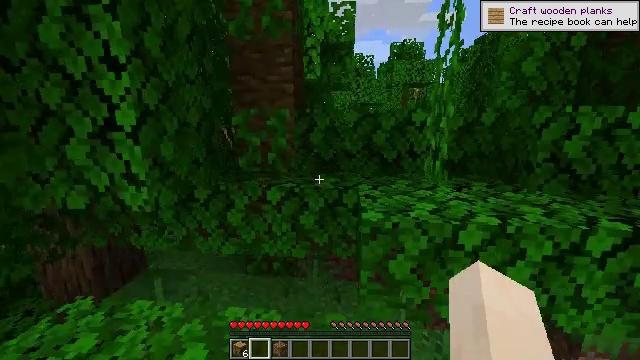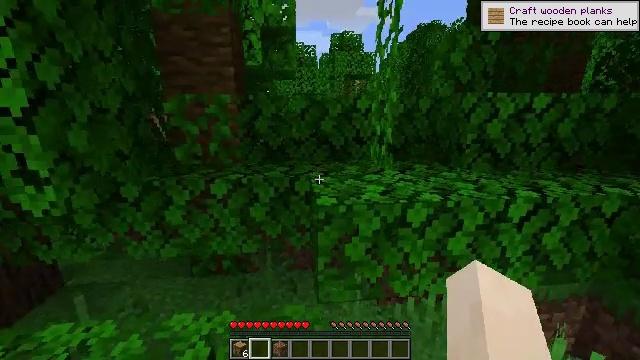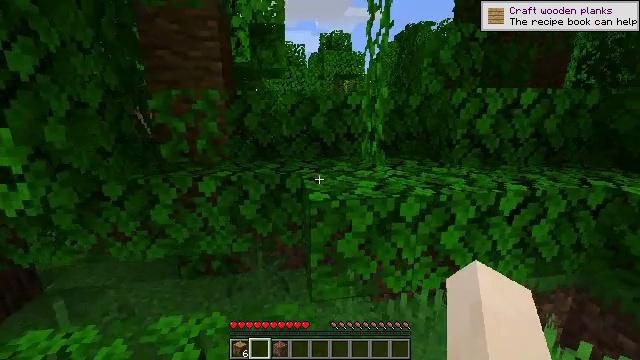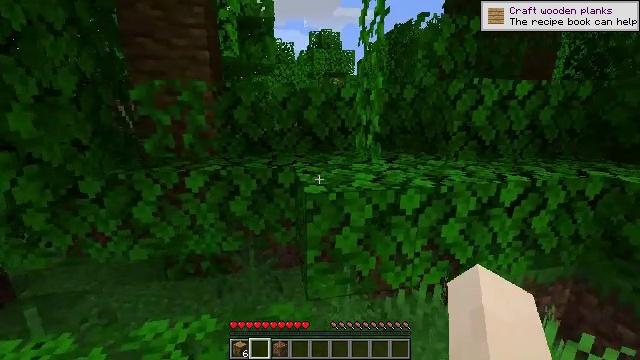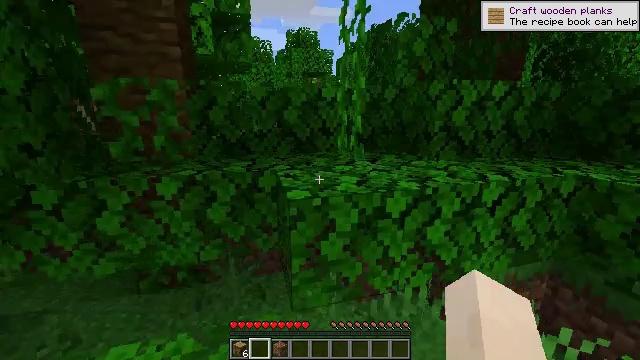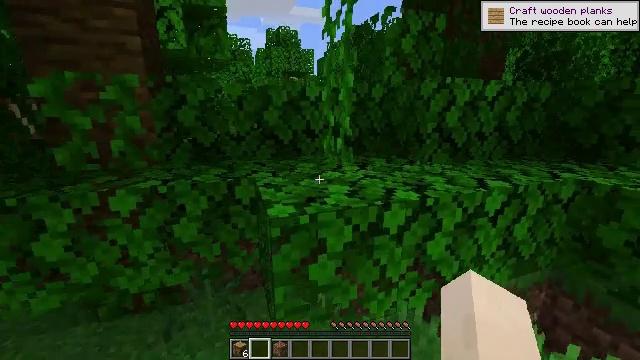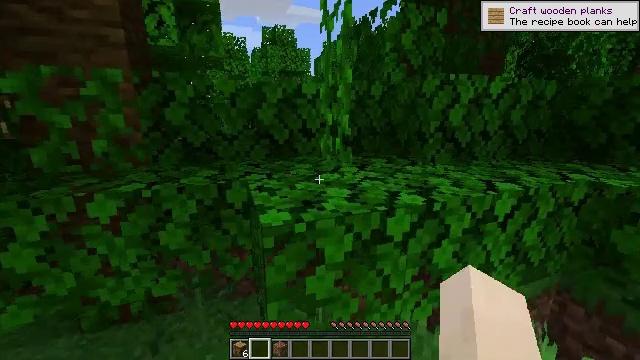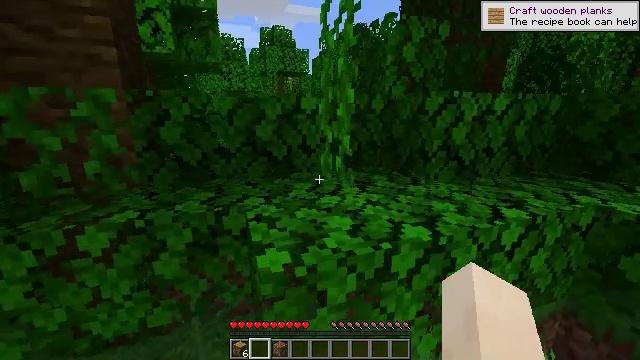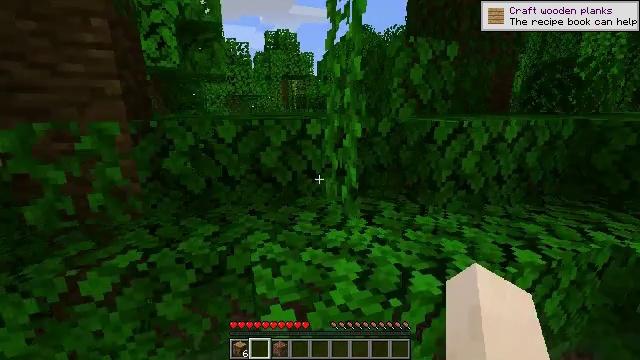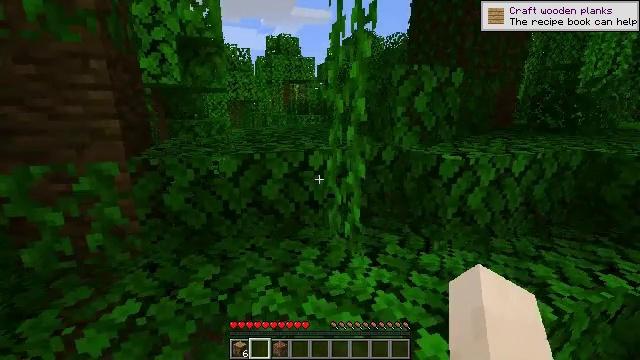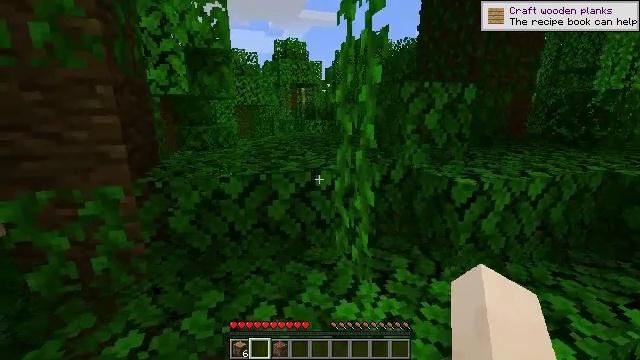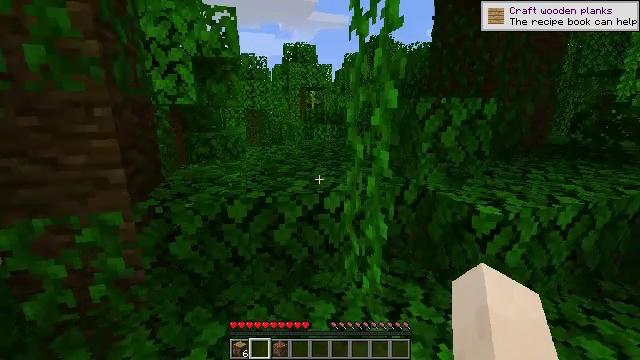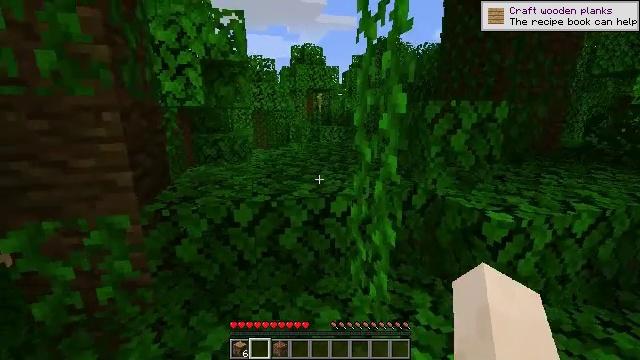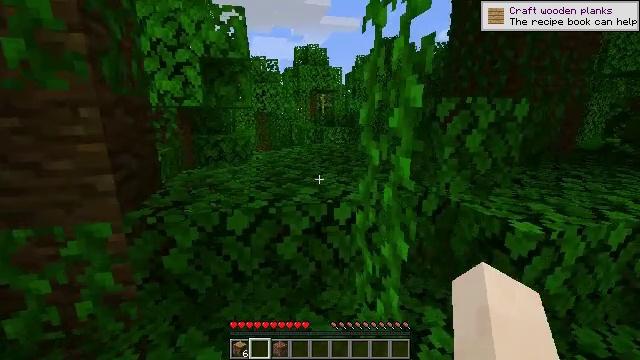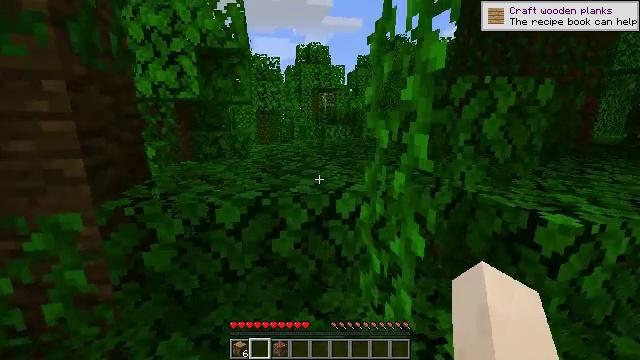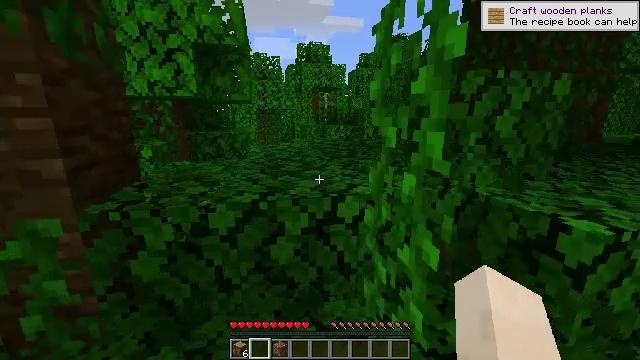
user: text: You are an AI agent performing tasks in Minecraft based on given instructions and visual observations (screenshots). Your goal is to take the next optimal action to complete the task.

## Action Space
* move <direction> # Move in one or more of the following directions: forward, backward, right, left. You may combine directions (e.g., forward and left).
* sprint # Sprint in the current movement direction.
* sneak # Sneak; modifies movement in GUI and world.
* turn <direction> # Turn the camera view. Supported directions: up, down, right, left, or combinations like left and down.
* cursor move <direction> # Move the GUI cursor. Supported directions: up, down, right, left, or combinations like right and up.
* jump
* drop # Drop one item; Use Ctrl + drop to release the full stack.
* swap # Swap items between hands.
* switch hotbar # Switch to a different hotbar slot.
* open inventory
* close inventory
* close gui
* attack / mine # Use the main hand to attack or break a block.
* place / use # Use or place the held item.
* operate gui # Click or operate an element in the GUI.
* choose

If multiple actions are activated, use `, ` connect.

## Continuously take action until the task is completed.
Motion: motion action
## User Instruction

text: Mine the jungle leaves to get saplings or sticks.
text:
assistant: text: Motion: move forward, turn right and down
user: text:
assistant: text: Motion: move forward, turn right
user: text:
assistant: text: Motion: move forward, turn right
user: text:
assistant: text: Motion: move forward, turn right
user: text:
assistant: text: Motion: move forward, turn right
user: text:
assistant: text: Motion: move forward
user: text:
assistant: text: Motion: move forward, jump
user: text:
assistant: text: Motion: move forward, jump
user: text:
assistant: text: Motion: move forward, jump
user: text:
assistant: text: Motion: move forward, turn left, jump
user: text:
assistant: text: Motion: move forward, turn left, jump
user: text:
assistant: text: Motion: move forward, turn left
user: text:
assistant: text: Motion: move forward
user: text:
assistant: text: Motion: move forward
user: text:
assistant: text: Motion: move forward
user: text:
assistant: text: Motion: move forward
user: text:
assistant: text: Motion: move forward
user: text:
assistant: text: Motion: move forward
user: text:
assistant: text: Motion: move forward, jump
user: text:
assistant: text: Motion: move forward, jump
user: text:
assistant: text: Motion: move forward, jump
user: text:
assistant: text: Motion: move forward
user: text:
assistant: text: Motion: move forward
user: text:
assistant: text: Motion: move forward
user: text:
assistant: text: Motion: move forward
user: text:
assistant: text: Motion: move forward
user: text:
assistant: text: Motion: move forward
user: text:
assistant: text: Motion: move forward
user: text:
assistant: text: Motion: move forward, turn down
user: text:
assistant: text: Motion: move forward, turn down